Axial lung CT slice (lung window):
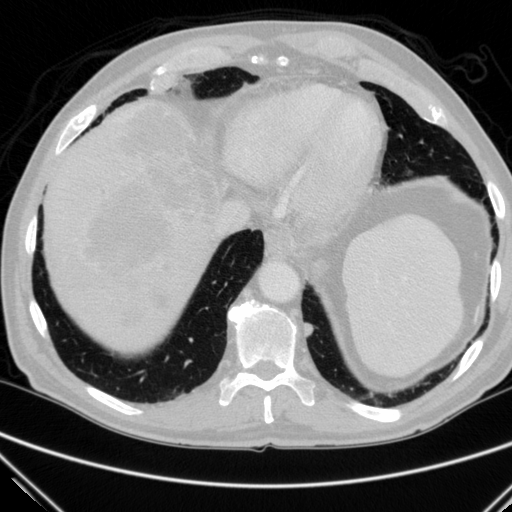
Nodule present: yes
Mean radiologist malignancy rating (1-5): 3.25